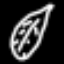
Label: leaf